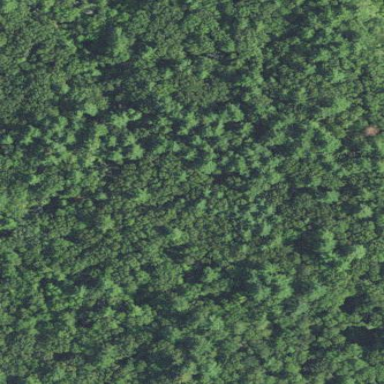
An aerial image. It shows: Woodland consisting mainly of needle-leaved trees.